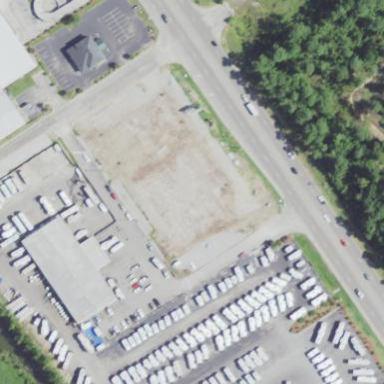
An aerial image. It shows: Caravan shop housed in building.